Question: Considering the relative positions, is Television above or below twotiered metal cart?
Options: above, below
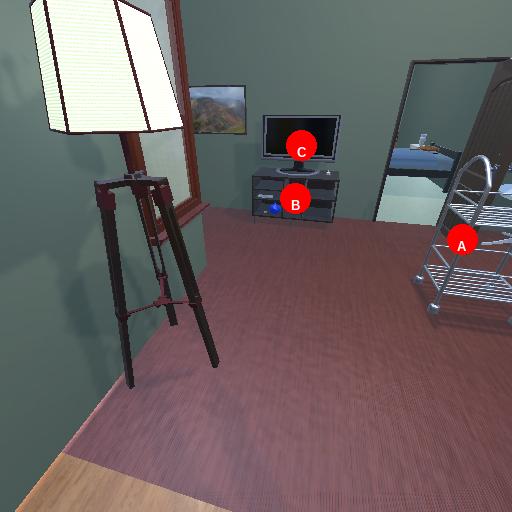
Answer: above